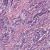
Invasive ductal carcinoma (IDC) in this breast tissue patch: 1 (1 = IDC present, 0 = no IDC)